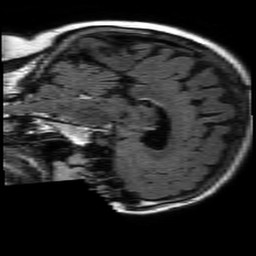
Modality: FLAIR
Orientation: sagittal
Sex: female
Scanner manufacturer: philips
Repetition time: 11 s
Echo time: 0.125 s